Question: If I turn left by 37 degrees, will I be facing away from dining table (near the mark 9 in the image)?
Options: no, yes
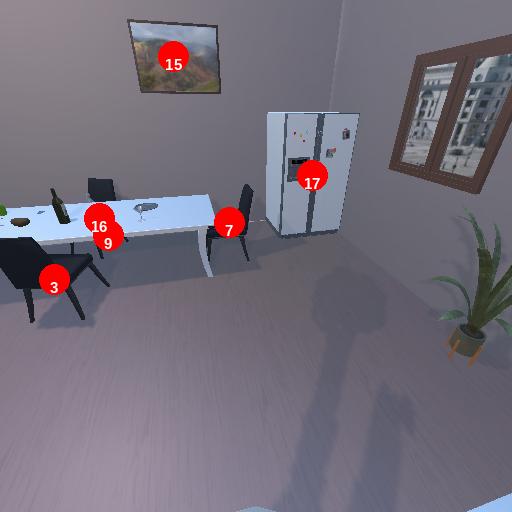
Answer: no